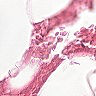
Metastatic tissue present: no